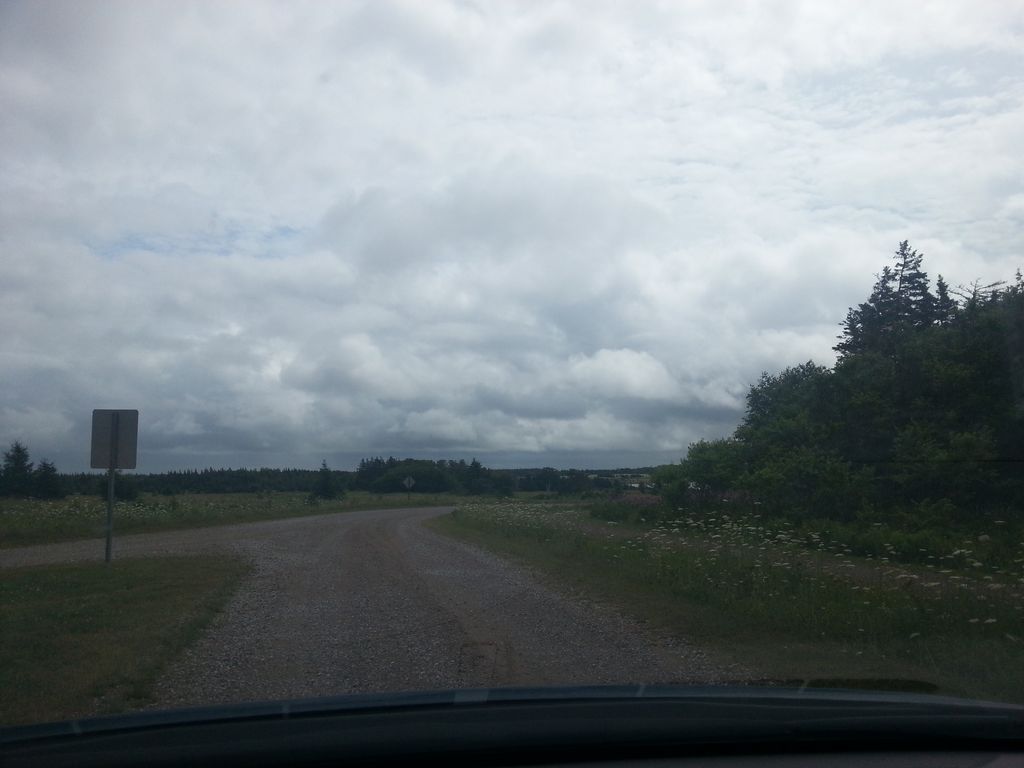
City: charlottetown